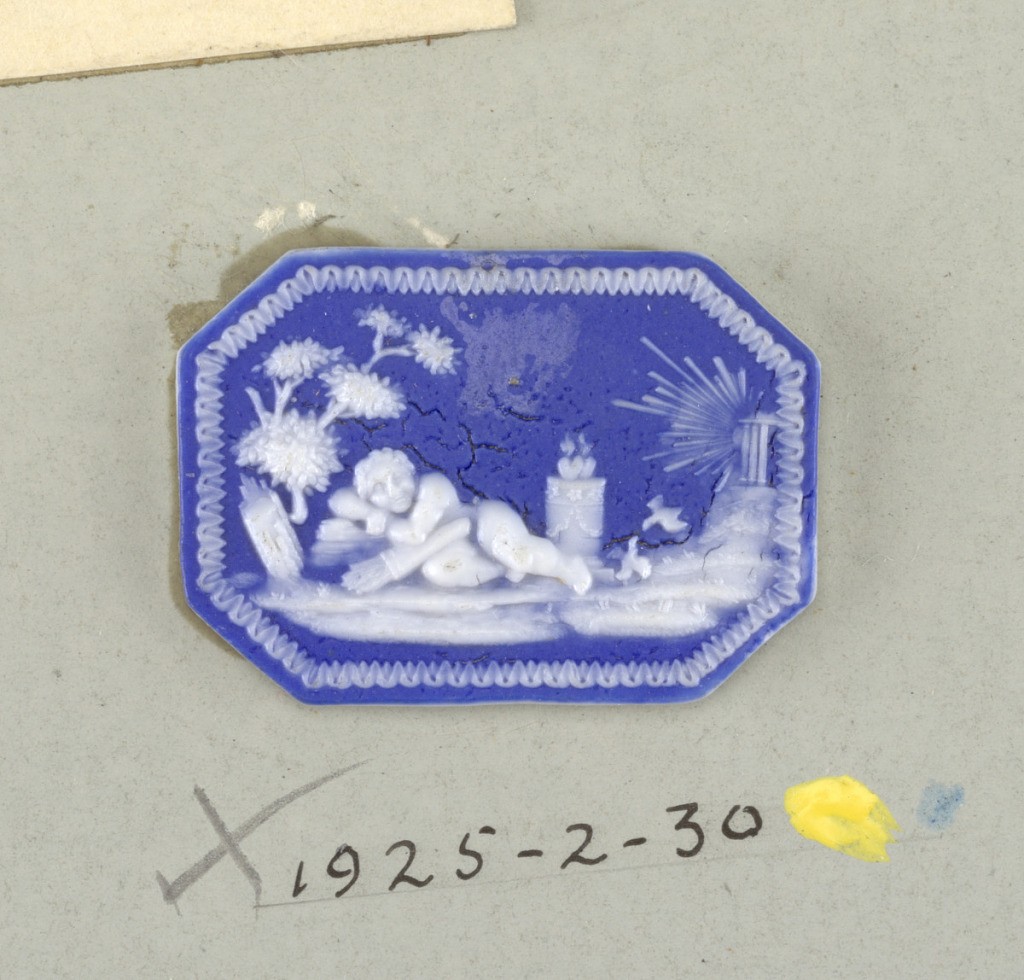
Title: Button
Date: late 18th century
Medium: Stoneware
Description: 1925-2-30: Octagonal mount in the style of Wedgwood Jasperwar...